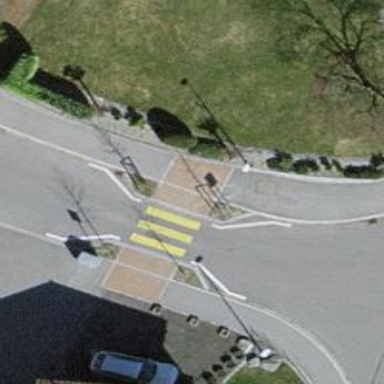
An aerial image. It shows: Marked zebra crossing with traffic choker.